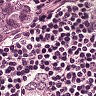
Metastatic tissue present: yes